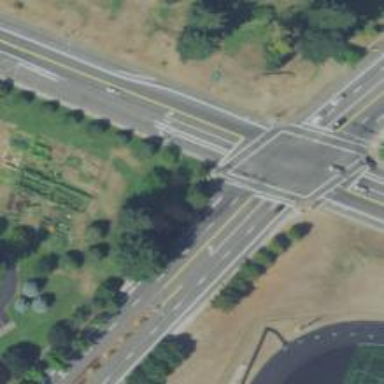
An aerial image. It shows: Crossing with marked lines on the road.